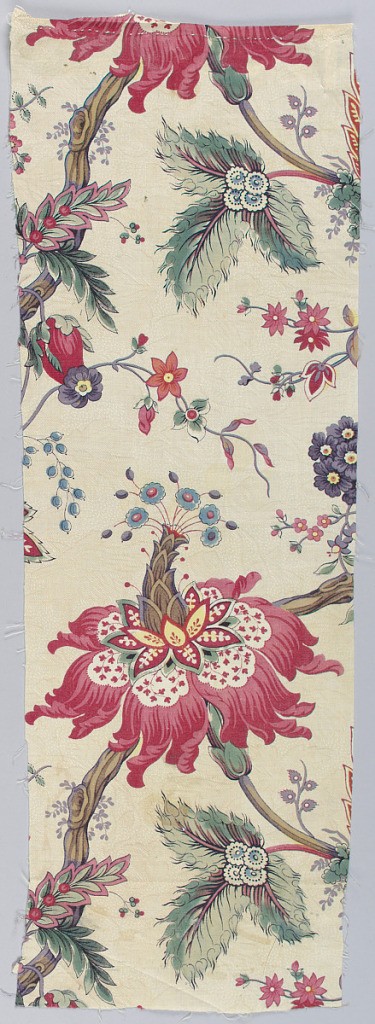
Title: Textile
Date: mid-19th century
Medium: cotton Technique: printed by block and engraved roller on plain weave
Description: Flowering branch pattern with large exotic blossoms in the Indian chintz style. Multicolor on an ivory ground with tan stripes.